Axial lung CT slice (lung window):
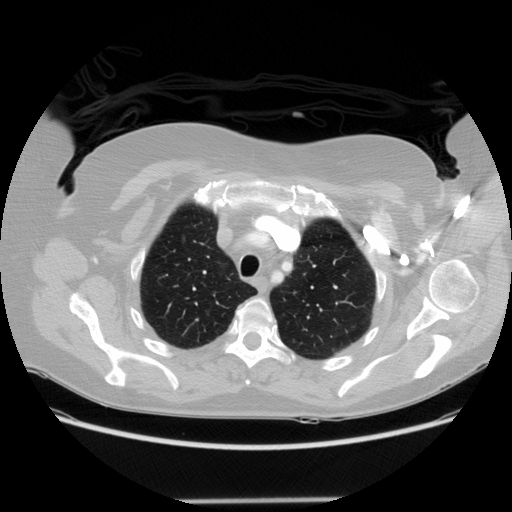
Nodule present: no